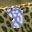
Label: 8